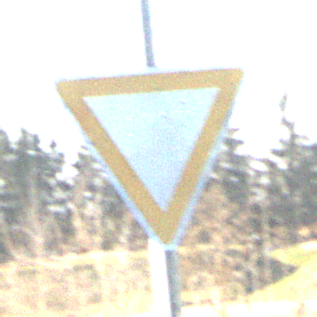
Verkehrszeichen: VorfahrtGewaehren
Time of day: MorningAfternoon
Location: Outdoor (Nature)
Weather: Clear
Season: NotSpecified
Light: Natural